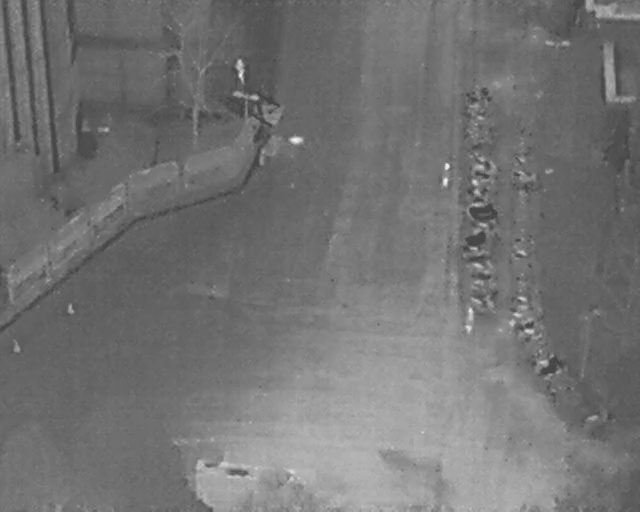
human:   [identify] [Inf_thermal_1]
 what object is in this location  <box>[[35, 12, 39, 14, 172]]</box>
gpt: <ref>1 large person at the top</ref>

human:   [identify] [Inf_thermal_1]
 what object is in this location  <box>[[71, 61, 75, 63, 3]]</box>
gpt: <ref>1 medium person at the right</ref>

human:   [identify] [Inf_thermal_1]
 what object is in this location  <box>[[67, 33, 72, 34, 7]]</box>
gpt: <ref>1 medium person at the center</ref>